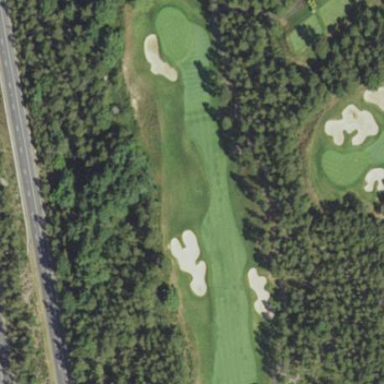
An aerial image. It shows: Golf fairway surrounded by grass.